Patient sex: M
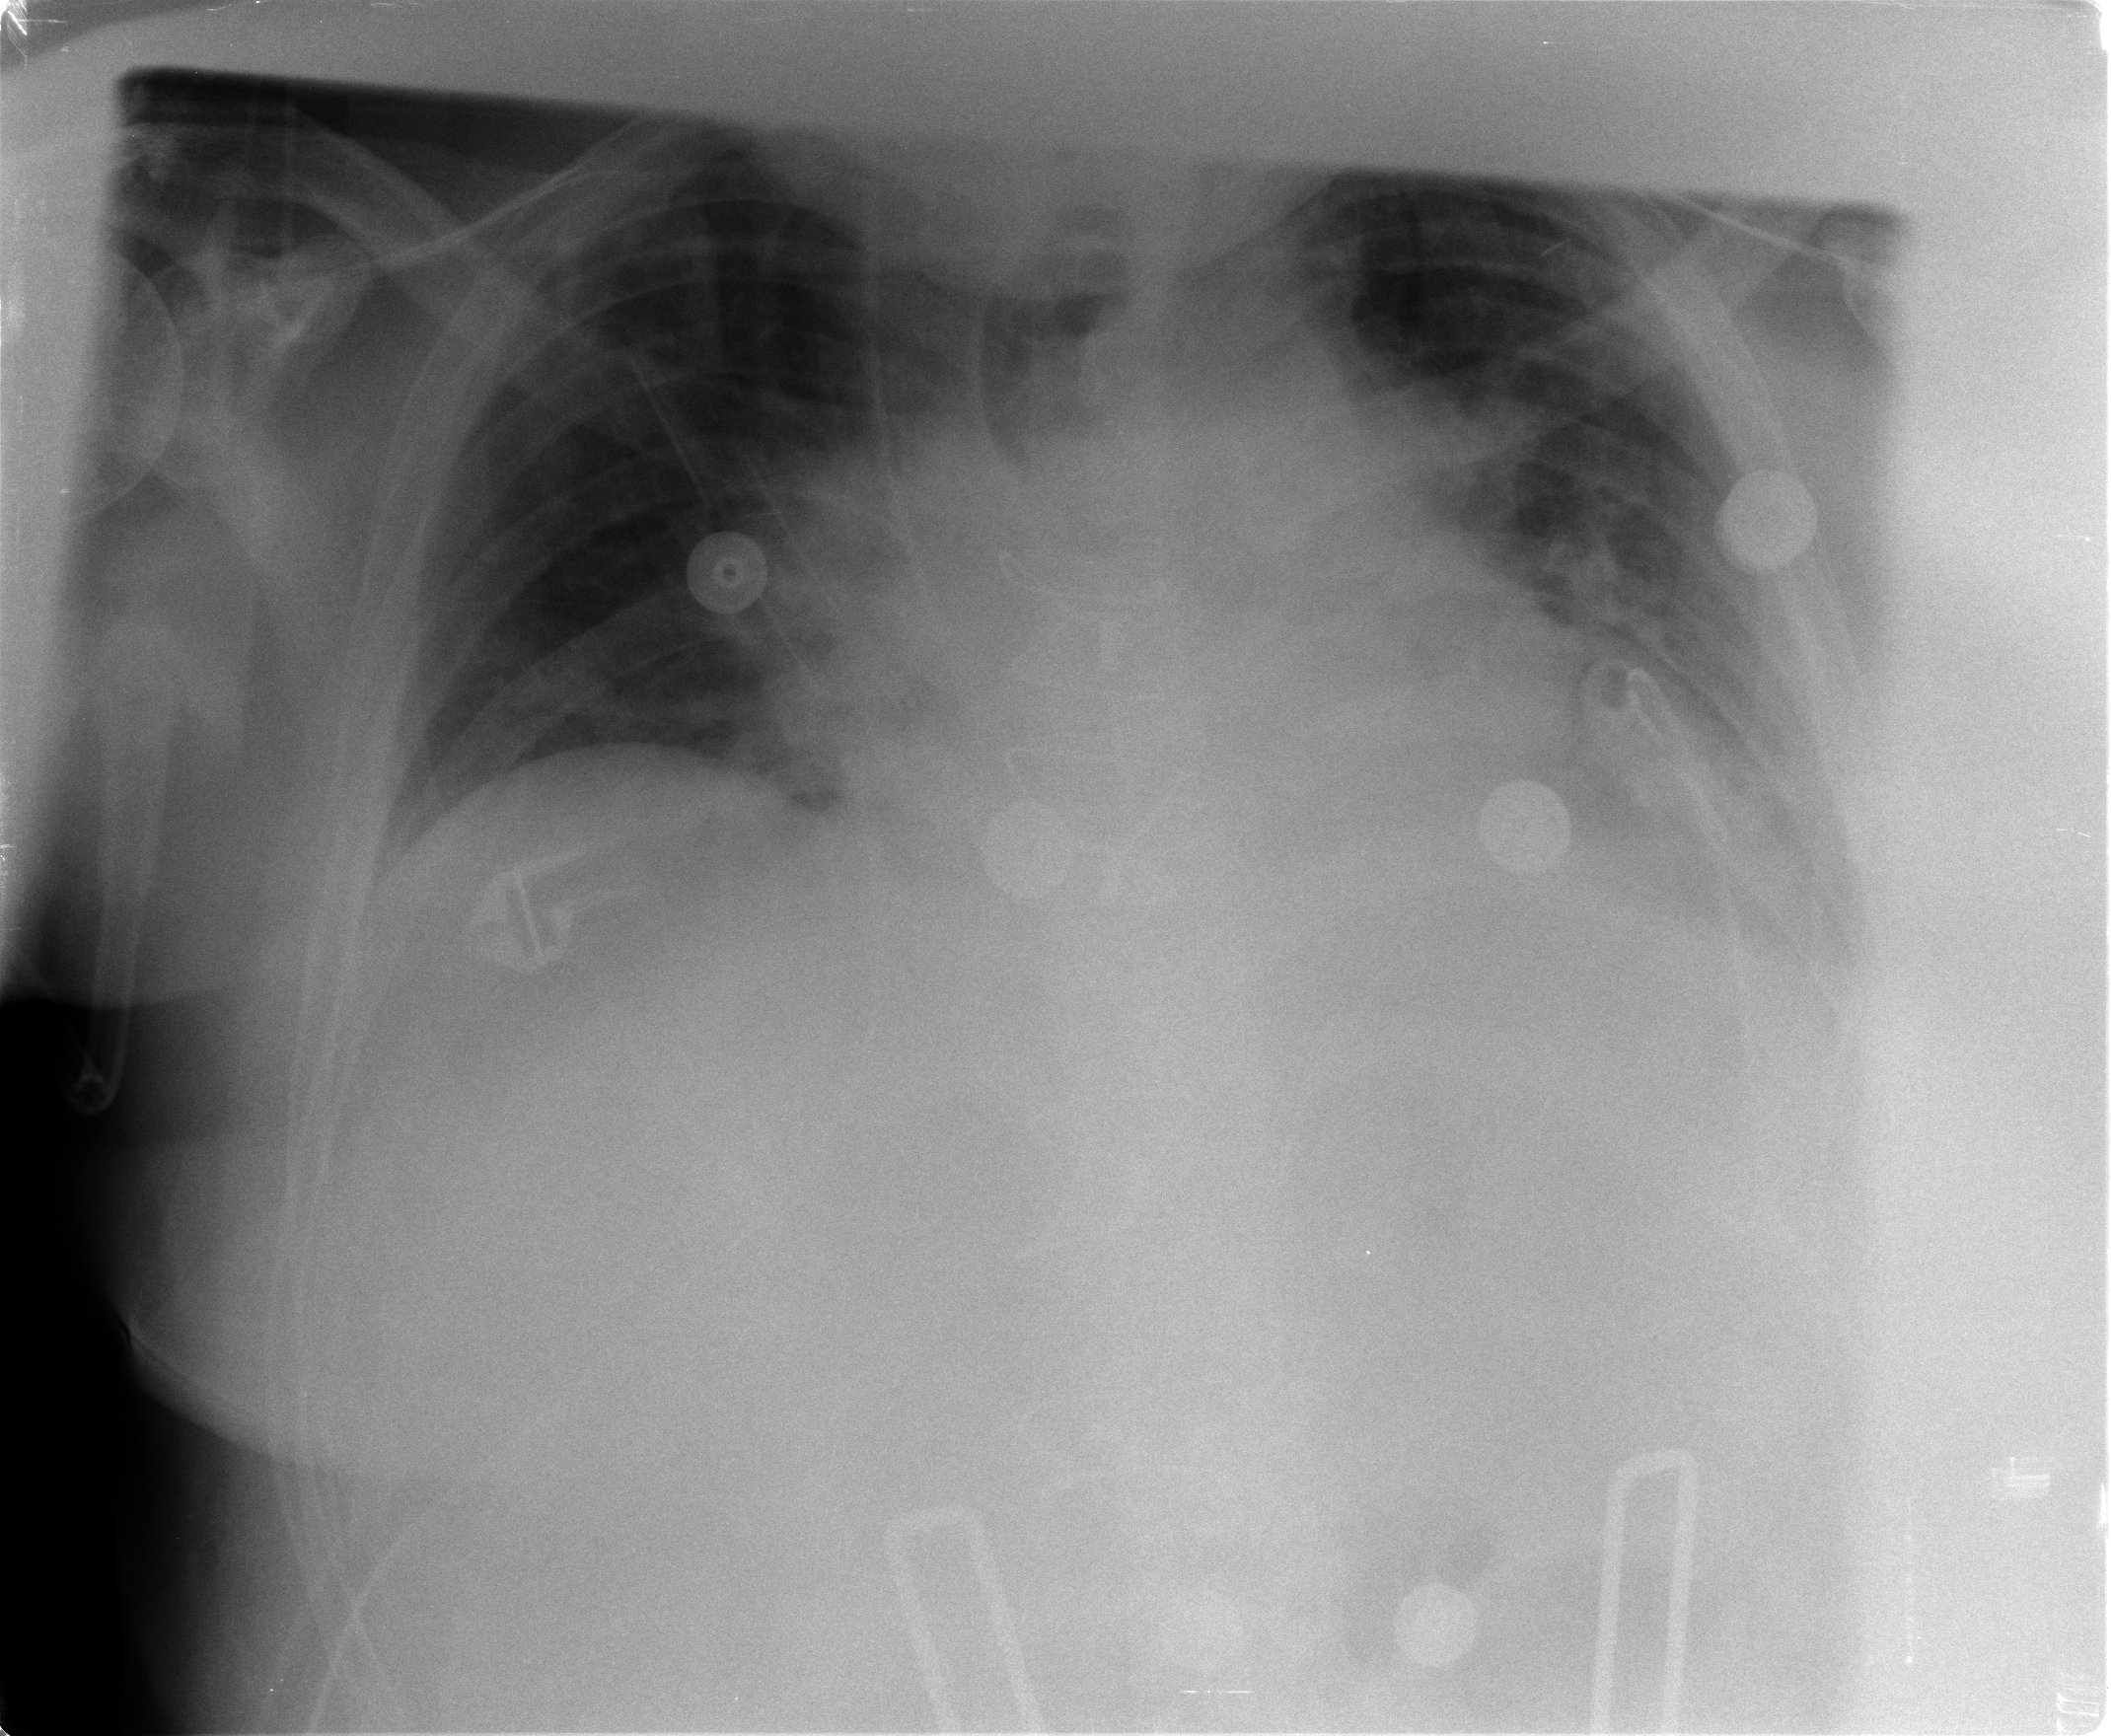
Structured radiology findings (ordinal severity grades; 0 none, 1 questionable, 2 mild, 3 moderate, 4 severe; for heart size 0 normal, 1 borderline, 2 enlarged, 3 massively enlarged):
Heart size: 2
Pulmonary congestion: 2
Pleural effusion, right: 0
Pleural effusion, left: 2
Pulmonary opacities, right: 0
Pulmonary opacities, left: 0
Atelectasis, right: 2
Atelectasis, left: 2